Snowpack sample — Loveland Pass, Silver Plume, Colorado, USA (1/12/25, 11:40 AM MST)
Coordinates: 39.66, -105.88
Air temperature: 7 °F
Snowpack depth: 140 cm
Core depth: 10 cm
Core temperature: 41 °F
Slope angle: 11°, slope face: 30°
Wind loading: high
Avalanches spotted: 2
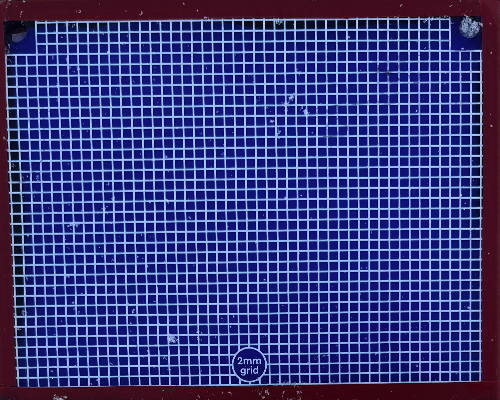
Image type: profile
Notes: Pilot using slightly modified coring method that took too large segment for snow profile picturing, advised not to use in higher level models. Two avalanche on south face nearby, partially cloudy with light snow in the last 24 hours. Lots of wind loading on eastern features.